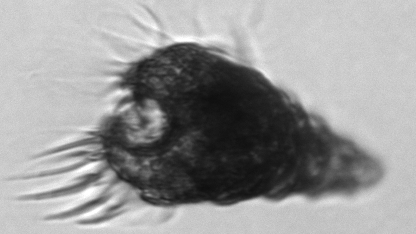
Label: Laboea_strobila